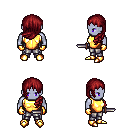
a pixel art fantasy rpg character, male body template, dark elf, purple skin, gold chest armor, metal pants, brunette left-swept hairstyle, gold gloves, gold boots, dagger, four views (front, back, left, right), 2x2 character sprite sheet, small pixel art, hard edges, no anti-aliasing